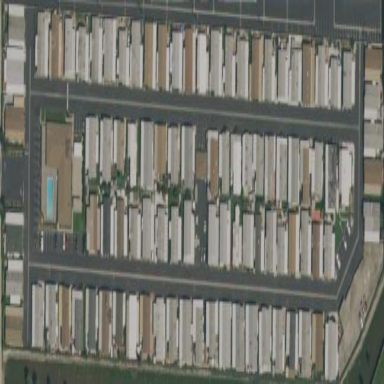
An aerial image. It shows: Residential area designated as trailer park.